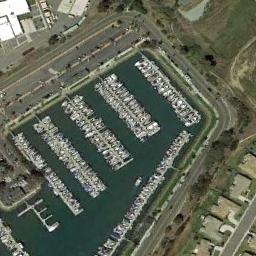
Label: harbor